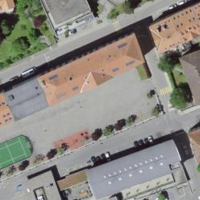
EUNIS habitat code: 54
Species observed at this site:
Sambucus nigra
Fagus sylvatica